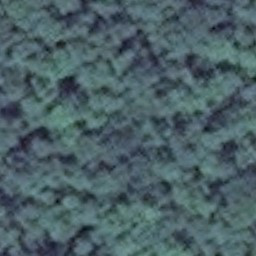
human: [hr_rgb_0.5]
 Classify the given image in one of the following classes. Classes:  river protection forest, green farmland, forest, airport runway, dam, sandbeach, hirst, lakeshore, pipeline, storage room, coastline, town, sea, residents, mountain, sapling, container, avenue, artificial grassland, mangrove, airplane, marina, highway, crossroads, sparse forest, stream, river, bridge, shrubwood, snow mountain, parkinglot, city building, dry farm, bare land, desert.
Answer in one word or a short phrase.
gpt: forest